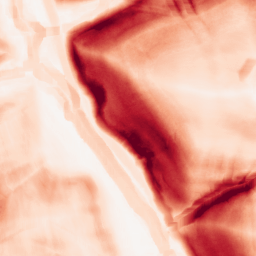
Category: morphological
Decomposition family: morphological_gradient
Decomposition parameters: size: 10
shape: square
Upsampling method: sinc_blackman
Upsampling parameters: scale: 4
kernel_size: 16
Upsampling scale: 4